Question: Count the number of objects in the diagram.
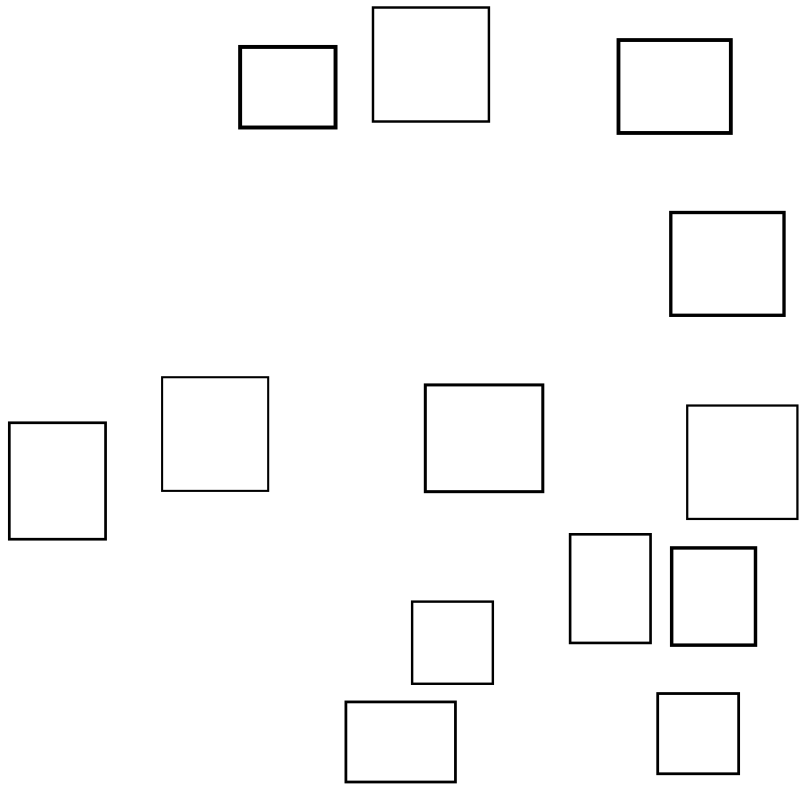
Answer: 13